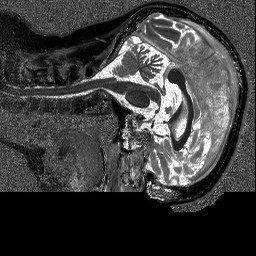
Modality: T1map
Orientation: sagittal
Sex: female